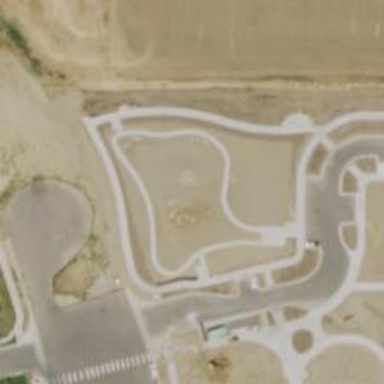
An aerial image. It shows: Dog park for leisure land.